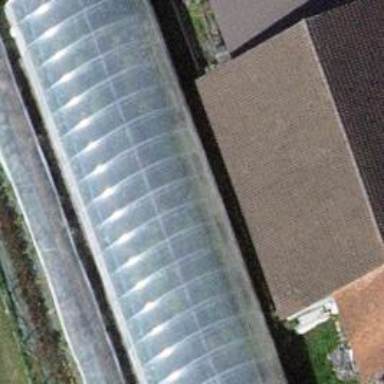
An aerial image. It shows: Greenhouse.